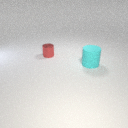
large cyan rubber cylinder to the right of small red metal cylinder